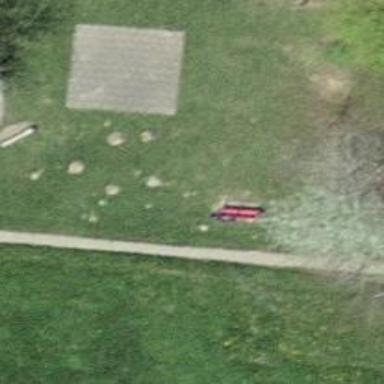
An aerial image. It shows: Bench.